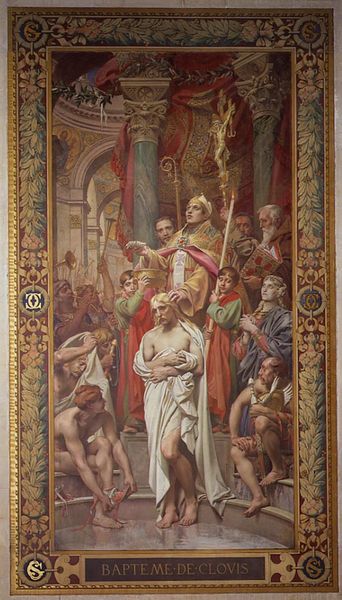
Titel: Baptême de Clovis, Die Taufe Chlodwigs
Künstler: Joseph Blanc
Standort: Paris
Institution: Panthéon
Schlagwörter: akt, blau, dunkel, gott, kopf, körper, mann, nackt, umhang, wasser, weiß, akte, frauen, gelb, grün, menschen, braun, brust, frau, hell, hintergrund, kleid, kleider, köpfe, marmor, männer, pfeiler, raum, säule, säulen, vordergrund, zimmer, blick, gebäude, rot, leute, masse, menge, muster, ornament, teppich, gesichter, architektur, gesicht, johannes, kleidung, mensch, rahmen, samt, täufer, innenraum, vorhang, kirche, boden, auge, gewand, gold, kutte, stoff, stoffe, decke, gewänder, kind, mutter, personen, blatt, person, renaissance, seide, kinder, stock, schrift, rahmung, stab, lila, violett, baby, schriftzug, pilaster, rundbogen, kuppel, banner, bischof, könig, papst, thron, bordüre, ornamente, wandmalerei, kerzen, nackte, barfuss, archtektur, kreuz, dom, babys, umrahmung, becken, titel, fliesen, schwert, menschenmasse, beschriftung, helm, fliese, beten, zeremonie, menschenmenge, altar, kapitelle, prister, christus, jesus, messdiener, messe, priester, segen, segnung, kruzifix, tiara, umhänge, kutten, tempel, trompeten, fresko, hirtenstab, heilig, taufe, maria, wandbild, christen, tunika, christentum, ikone, christi, mamor, kreut, rundbau, taufbecken, weihwasser, christ, bischofsstab, christud, gewnad, buschstaben, personnen, chlodwig, bapteme, buschstabe, clovis, klaus, nakter mann